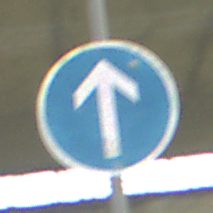
Verkehrszeichen: VorgeschriebeneFahrtrichtungGeradeaus
Umgebung: Indoor, Special
Tageszeit: NotSpecified
Wetter: NotSpecified
Licht: Artificial
Jahreszeit: NotSpecified
Kontrast: HighContrast